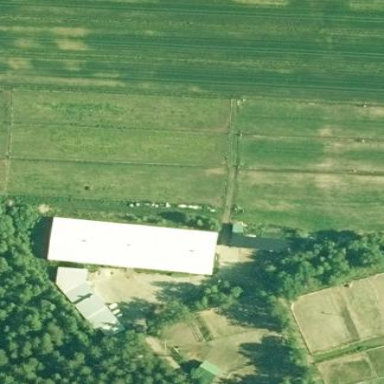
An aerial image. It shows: Stable building.